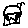
Label: house